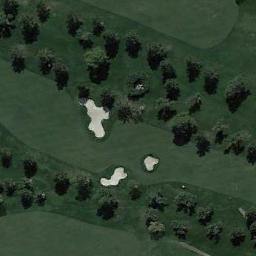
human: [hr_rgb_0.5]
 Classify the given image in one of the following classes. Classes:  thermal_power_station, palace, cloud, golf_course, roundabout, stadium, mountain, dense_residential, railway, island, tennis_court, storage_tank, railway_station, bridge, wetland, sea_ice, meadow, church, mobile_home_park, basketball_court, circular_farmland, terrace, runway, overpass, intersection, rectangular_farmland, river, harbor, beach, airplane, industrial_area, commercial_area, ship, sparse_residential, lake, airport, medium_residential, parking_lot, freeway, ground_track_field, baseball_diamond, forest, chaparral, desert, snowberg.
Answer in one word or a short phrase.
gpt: golf_course